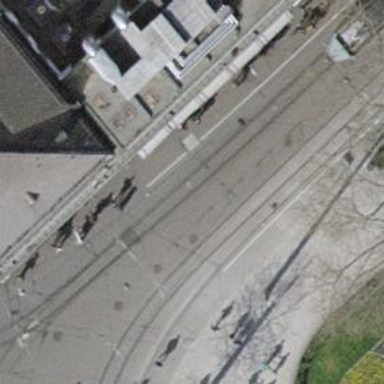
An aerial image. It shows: Paved platform at tram stop.